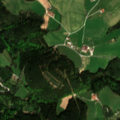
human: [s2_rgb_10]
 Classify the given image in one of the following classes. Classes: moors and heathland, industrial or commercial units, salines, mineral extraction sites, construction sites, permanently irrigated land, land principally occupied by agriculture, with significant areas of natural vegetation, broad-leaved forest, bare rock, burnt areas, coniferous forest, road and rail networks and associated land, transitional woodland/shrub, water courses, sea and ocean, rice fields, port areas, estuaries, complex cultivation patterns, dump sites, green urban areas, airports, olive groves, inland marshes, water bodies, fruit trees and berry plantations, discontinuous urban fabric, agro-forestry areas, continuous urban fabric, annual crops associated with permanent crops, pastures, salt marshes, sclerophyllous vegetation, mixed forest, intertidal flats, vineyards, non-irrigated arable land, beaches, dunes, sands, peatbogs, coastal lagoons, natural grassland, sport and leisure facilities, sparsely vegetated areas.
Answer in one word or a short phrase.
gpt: pastures, complex cultivation patterns, coniferous forest